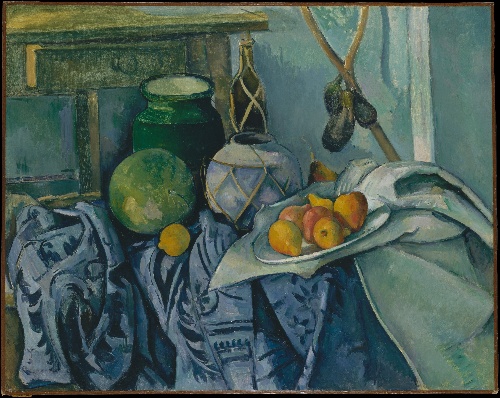
Title: Still Life with a Ginger Jar and Eggplants
Artist: Paul Cézanne
Artist bio: French, Aix-en-Provence 1839–1906 Aix-en-Provence
Date: 1893–94
Object type: Painting
Classification: Paintings
Medium: Oil on canvas
Dimensions: 28 1/2 x 36 in. (72.4 x 91.4 cm)
Department: European Paintings
Credit line: Bequest of Stephen C. Clark, 1960
Accession year: 1961
Repository: Metropolitan Museum of Art, New York, NY
Tags: Fruit|Eggplants|Still Life